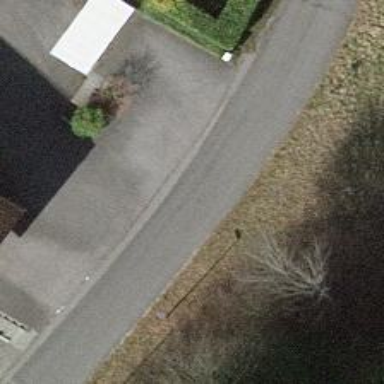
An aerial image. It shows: Smooth asphalt road in residential area.